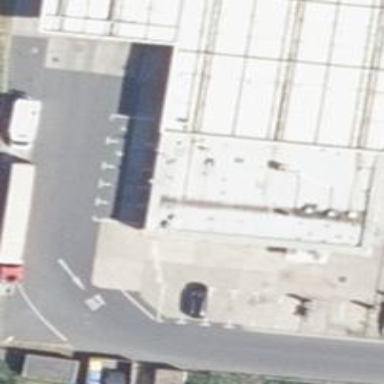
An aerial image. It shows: Building designated for providing fuel.